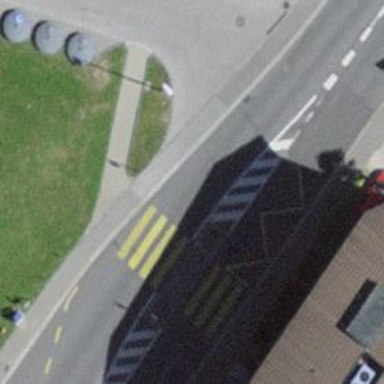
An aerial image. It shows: Bus stop with platform for public transport.